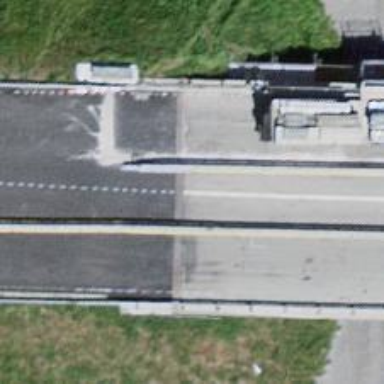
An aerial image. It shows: Bridge with asphalt surface over primary highway. There is designated cycle lane on the bridge.